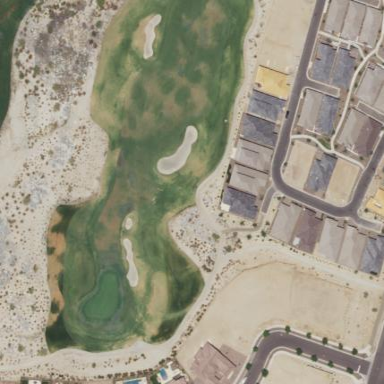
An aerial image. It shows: Area with grass used as rough in golf course.